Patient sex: F
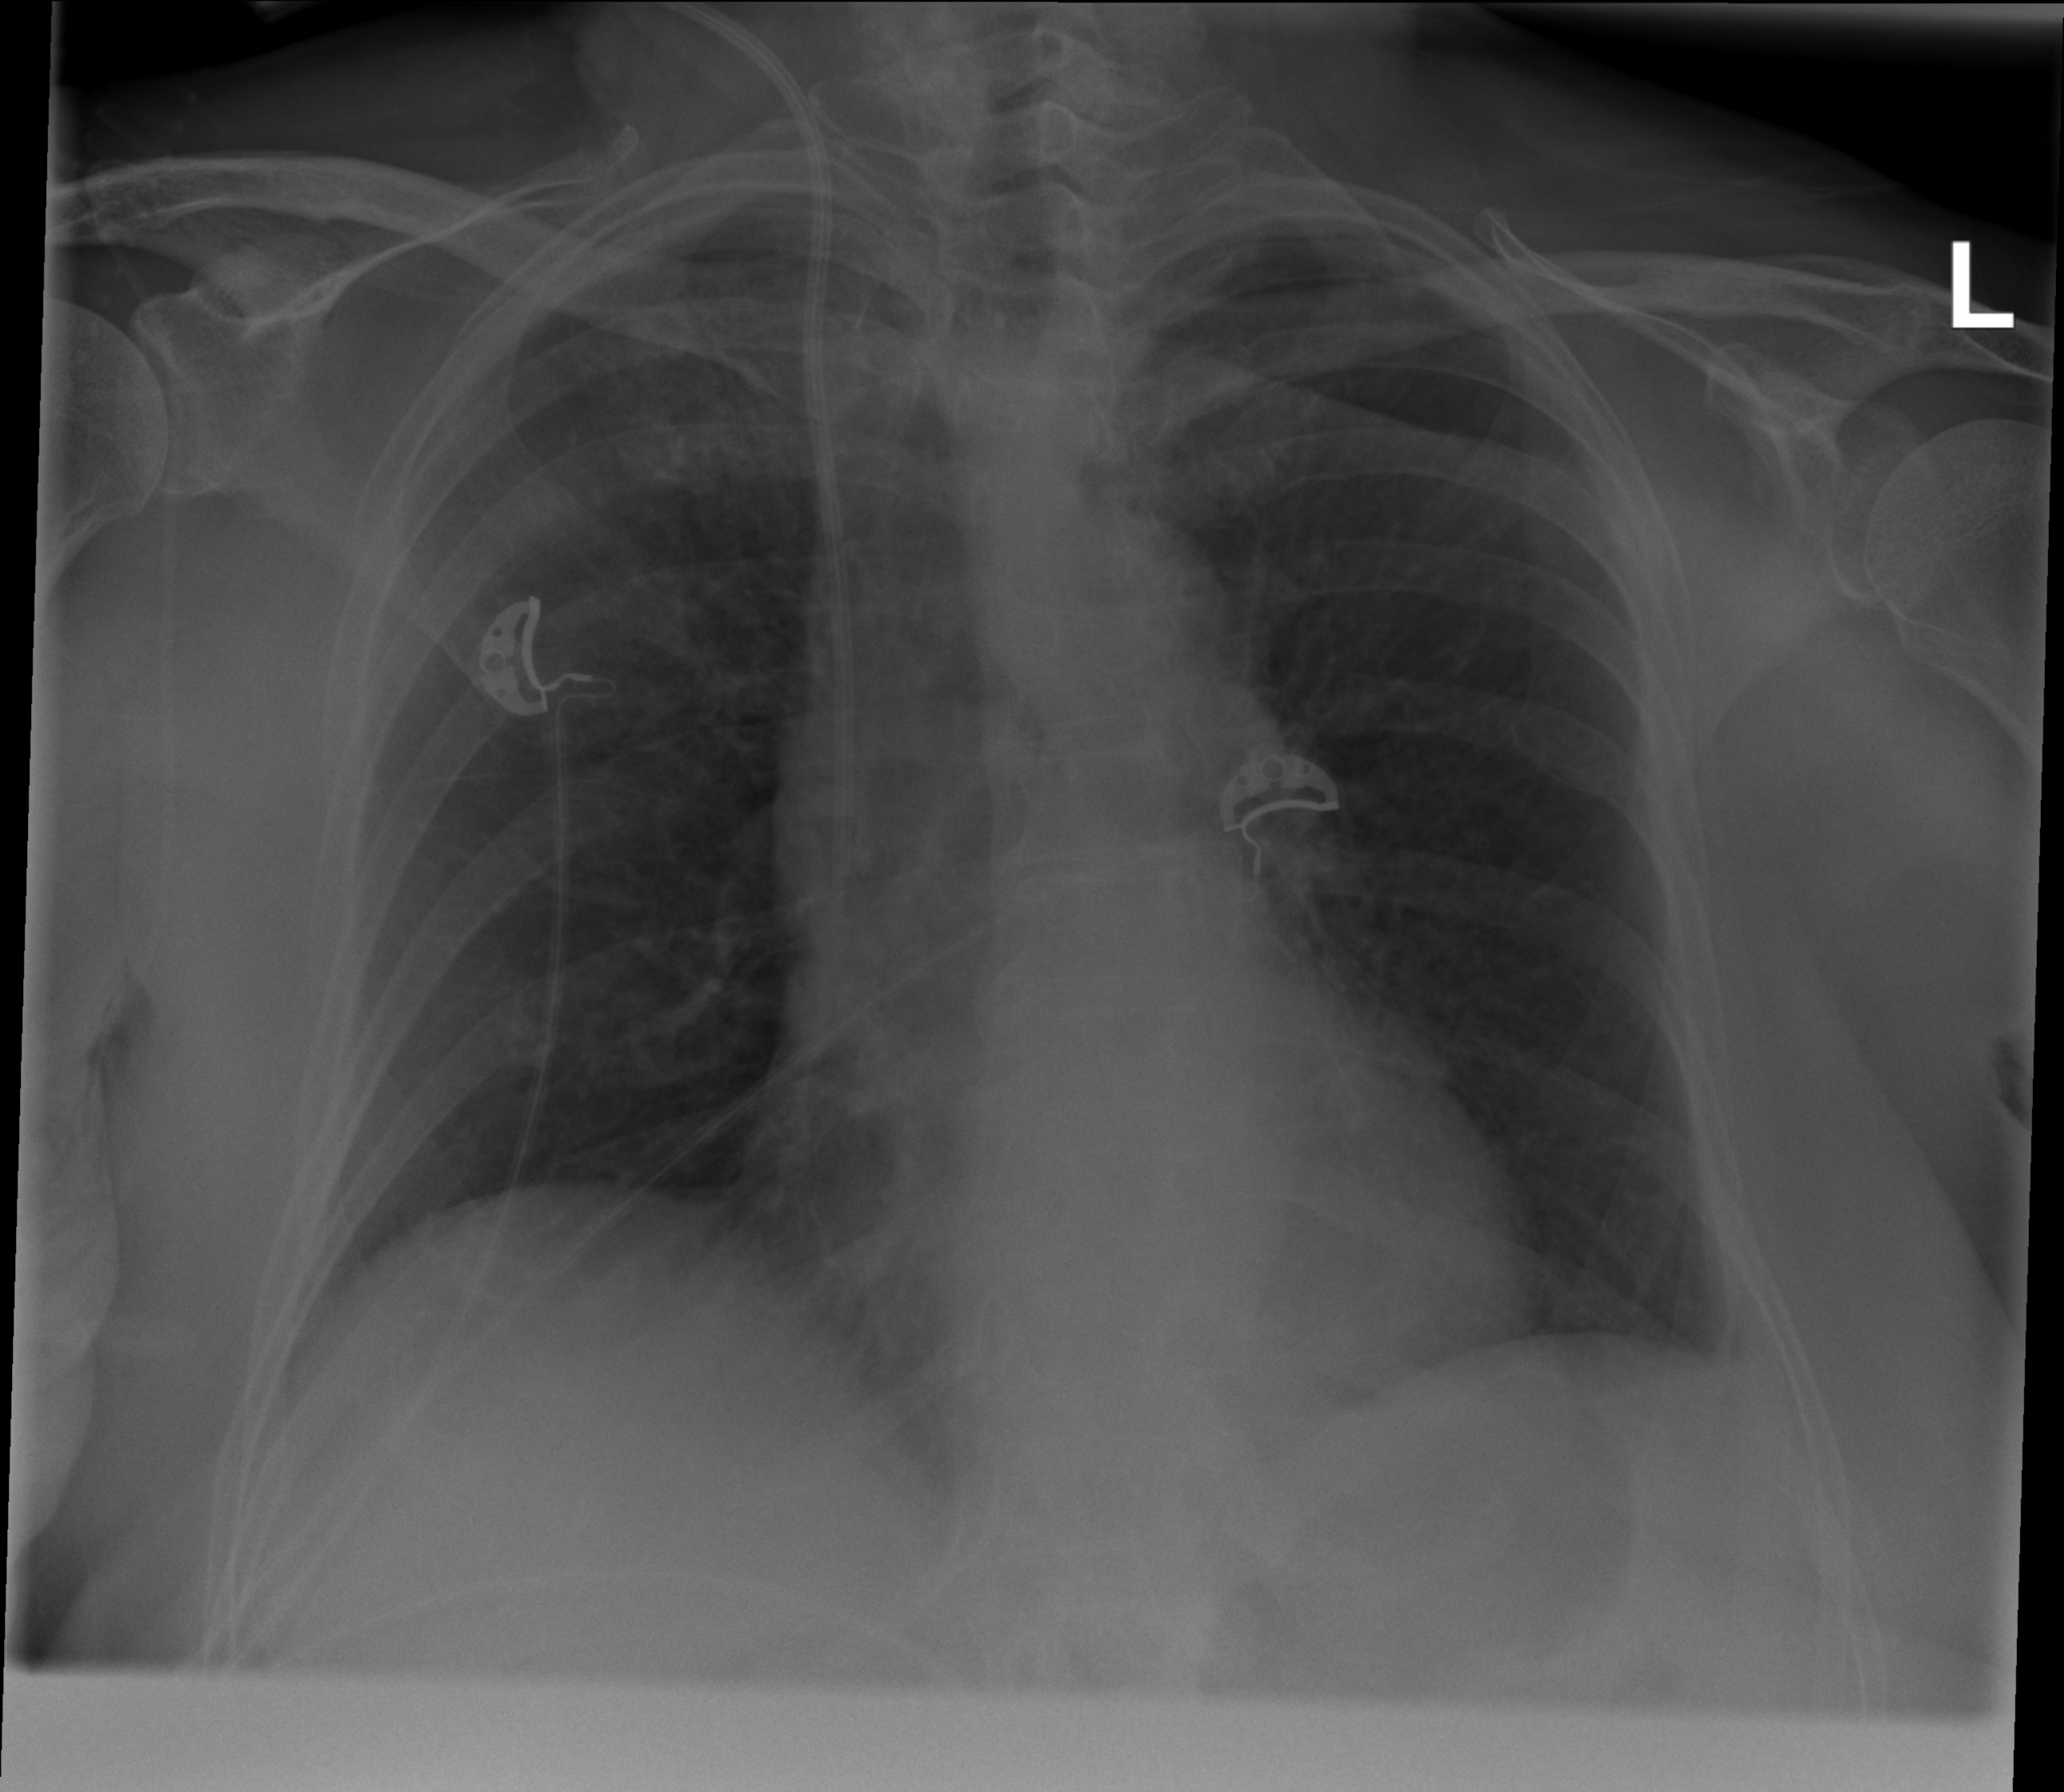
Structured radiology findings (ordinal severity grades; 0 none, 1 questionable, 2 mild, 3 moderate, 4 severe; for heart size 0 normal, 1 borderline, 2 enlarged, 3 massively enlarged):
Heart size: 2
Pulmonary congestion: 1
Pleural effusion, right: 2
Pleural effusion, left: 2
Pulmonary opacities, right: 2
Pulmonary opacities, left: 0
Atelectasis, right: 2
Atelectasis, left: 2